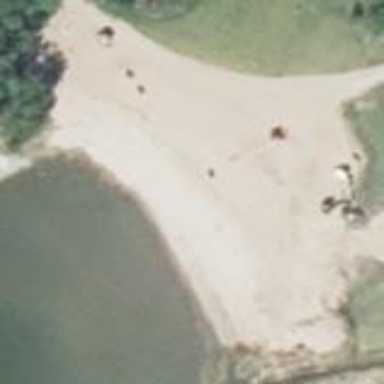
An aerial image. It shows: Beautiful beach with natural surroundings.